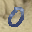
Label: 0